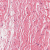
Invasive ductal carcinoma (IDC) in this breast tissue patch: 0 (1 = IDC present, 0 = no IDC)